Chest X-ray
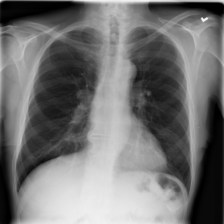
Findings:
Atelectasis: negative
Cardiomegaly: negative
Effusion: negative
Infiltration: positive
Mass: negative
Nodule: negative
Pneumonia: negative
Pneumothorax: negative
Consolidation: negative
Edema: negative
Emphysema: negative
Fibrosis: negative
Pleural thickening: negative
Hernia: negative